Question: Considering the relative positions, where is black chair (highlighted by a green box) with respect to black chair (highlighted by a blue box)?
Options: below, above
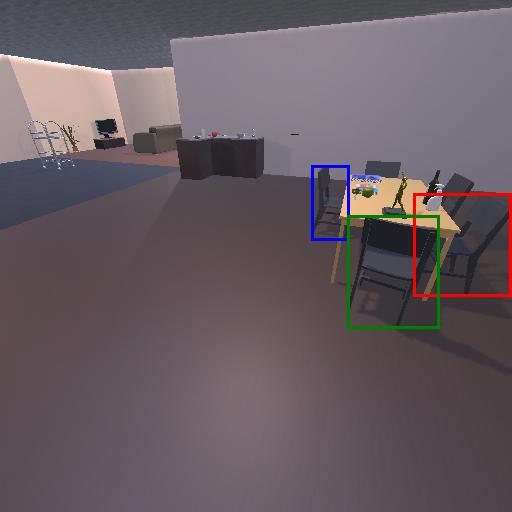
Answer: below